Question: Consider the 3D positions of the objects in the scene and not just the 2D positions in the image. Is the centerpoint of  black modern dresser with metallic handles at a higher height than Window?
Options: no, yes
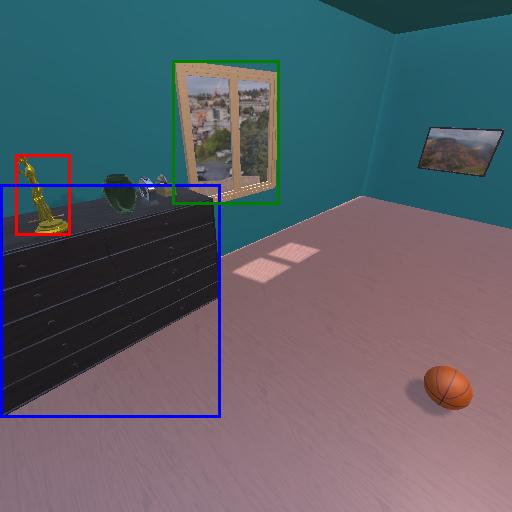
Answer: no